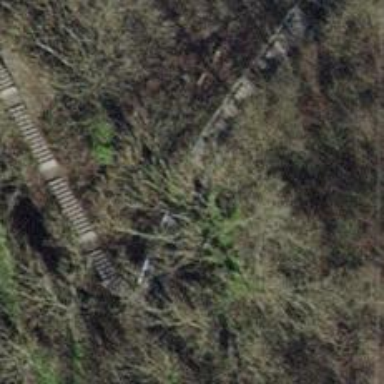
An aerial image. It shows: Gravel steps.